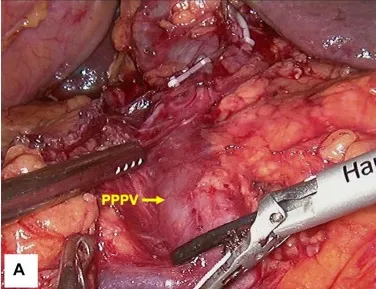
Intraoperative imaging before.
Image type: medical_photograph (other_medical_photograph)